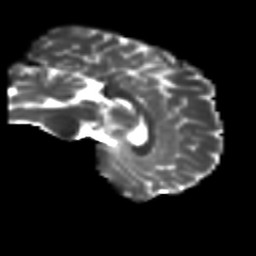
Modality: T2w
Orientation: sagittal
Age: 21
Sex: male
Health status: healthy
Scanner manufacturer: siemens
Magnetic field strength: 3 T
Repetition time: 8.6 s
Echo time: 0.095 s